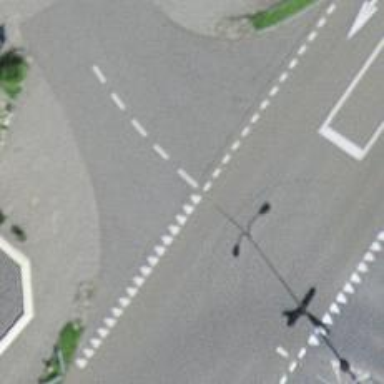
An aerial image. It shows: Road with "give way" sign.